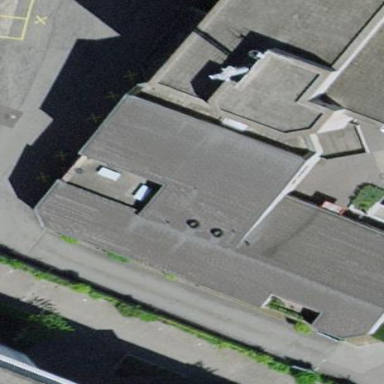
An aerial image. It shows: Office building.